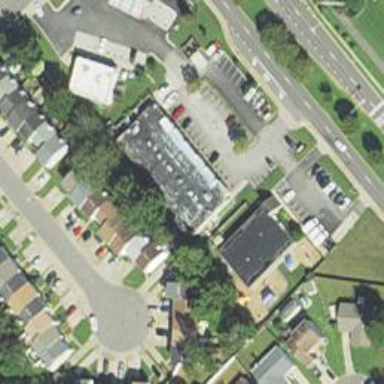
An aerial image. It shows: Commercial building.